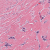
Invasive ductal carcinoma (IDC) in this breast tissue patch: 1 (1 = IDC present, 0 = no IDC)